Interaction volume radius: 10 \u00c5
Interaction volume height: 10 \u00c5
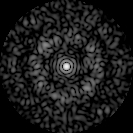
Disorder parameter: 0.8373